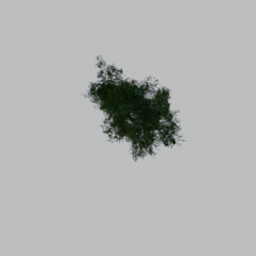
Label: nature